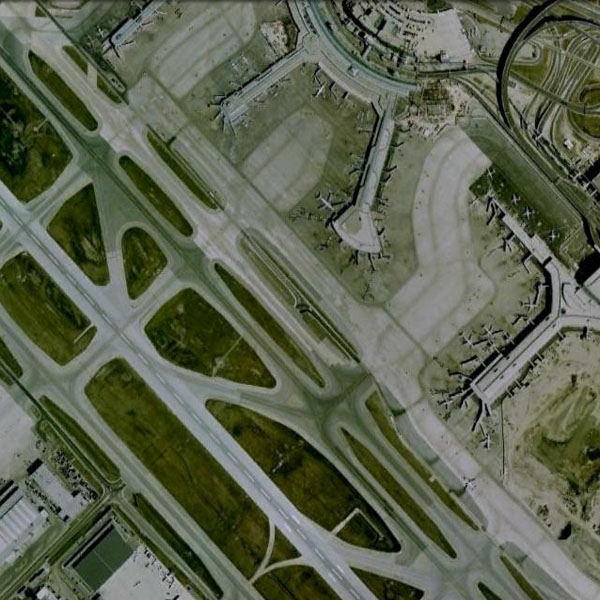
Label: Airport